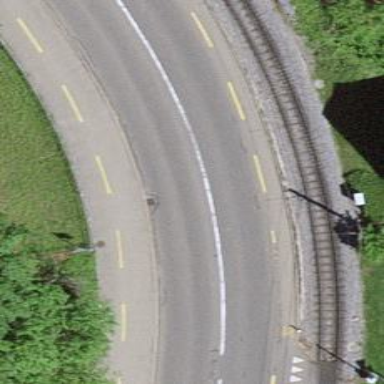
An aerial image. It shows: Secondary road with cycle lane on the left and cycle track on the right.